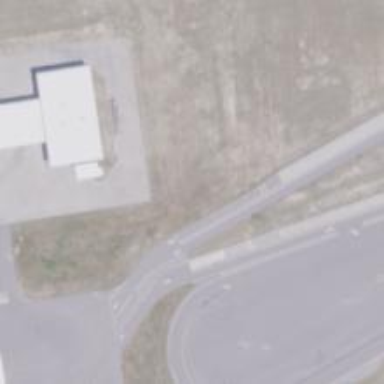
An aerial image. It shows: Motor sport raceway with asphalt surface.